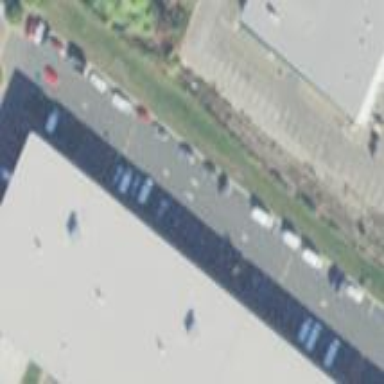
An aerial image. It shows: Parking area with asphalt surface.